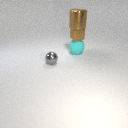
large brown metal cylinder above large cyan rubber sphere